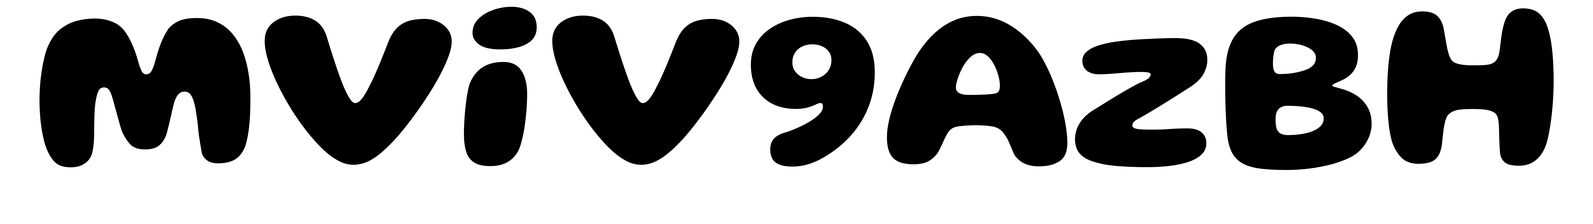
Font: Gluten_Bold